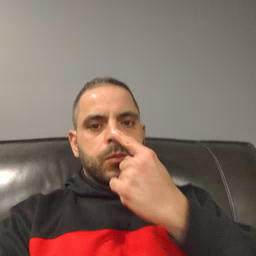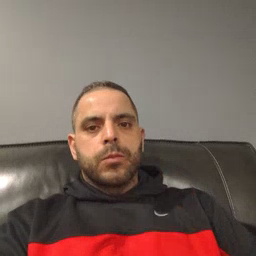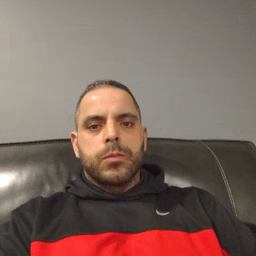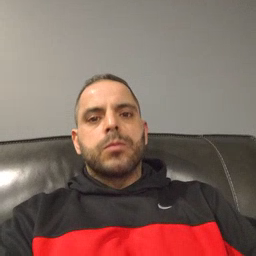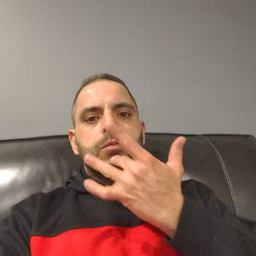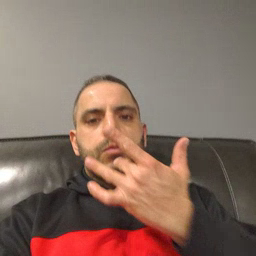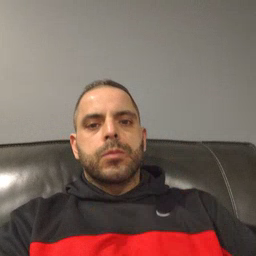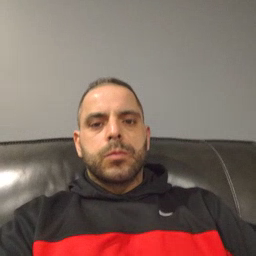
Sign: taste